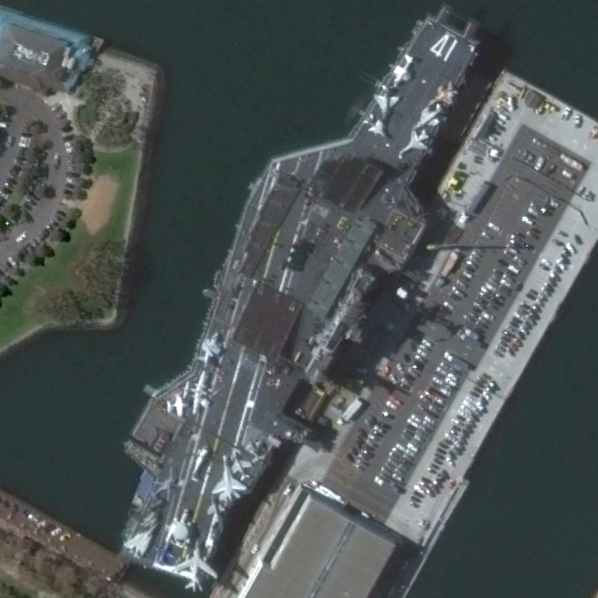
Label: aircraft_carrier